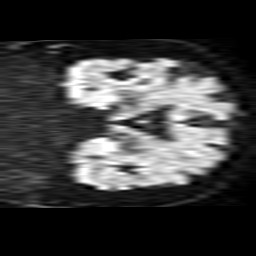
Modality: TRACE
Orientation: coronal
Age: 74
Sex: male
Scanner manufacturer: philips
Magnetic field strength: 1.5 T
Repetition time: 3.646 s
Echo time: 0.09255 s